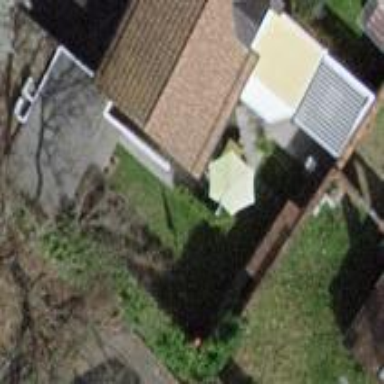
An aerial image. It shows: Garden surrounded by fence.